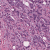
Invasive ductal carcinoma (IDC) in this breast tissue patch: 1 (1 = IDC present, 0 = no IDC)